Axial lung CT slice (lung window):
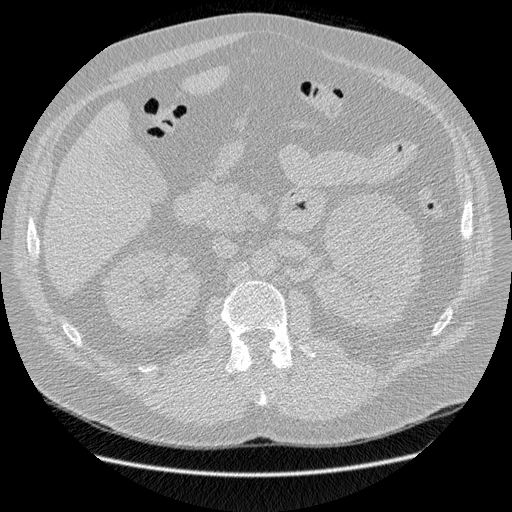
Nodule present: no